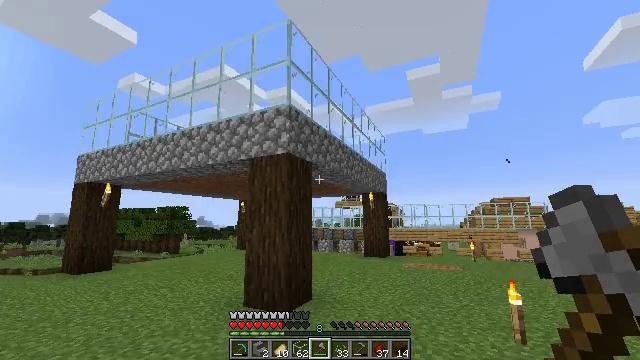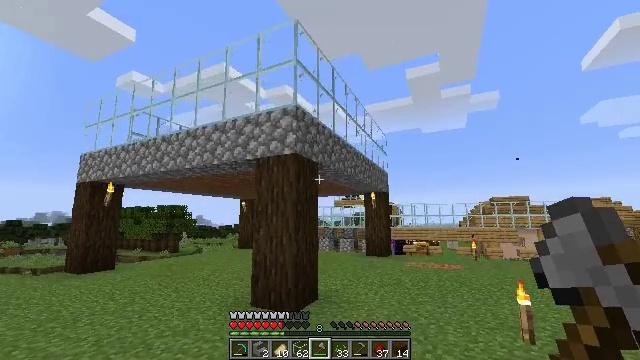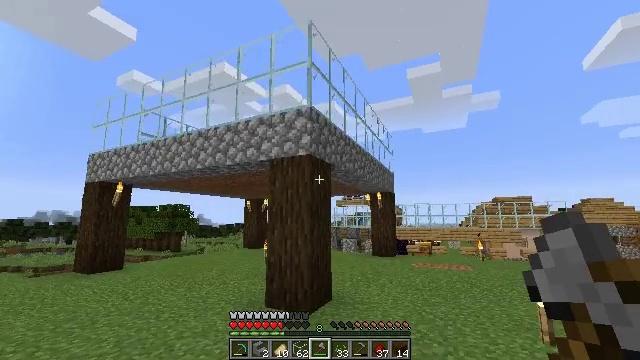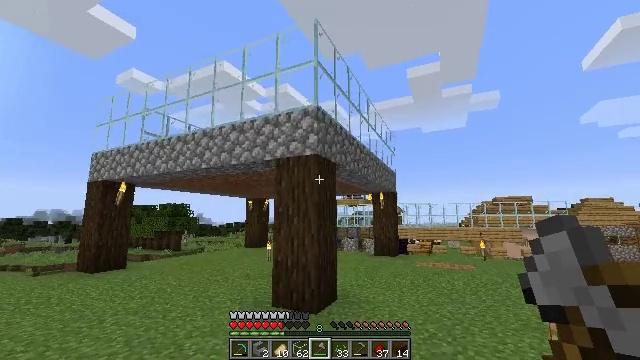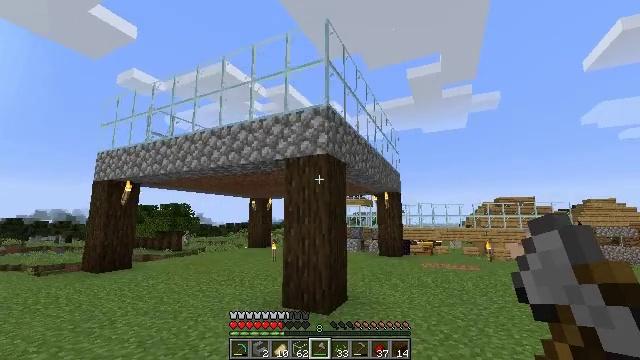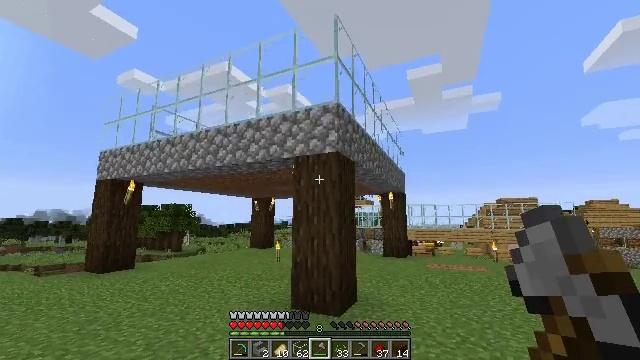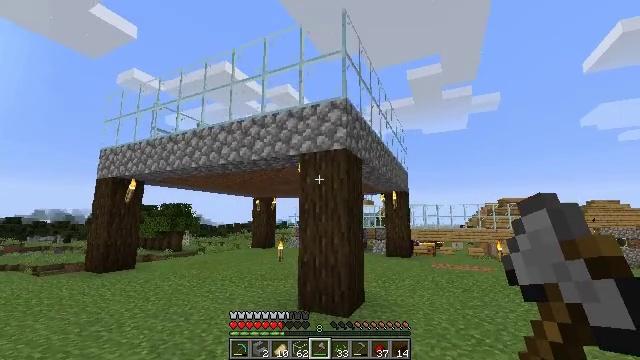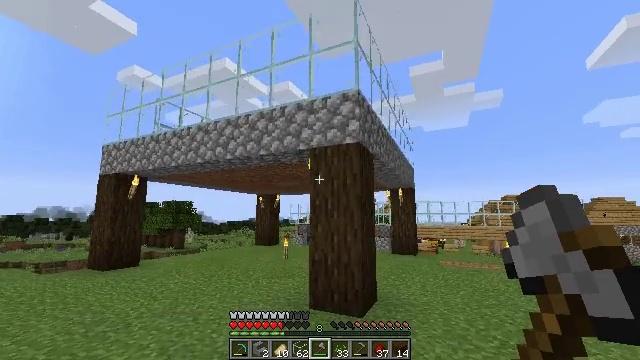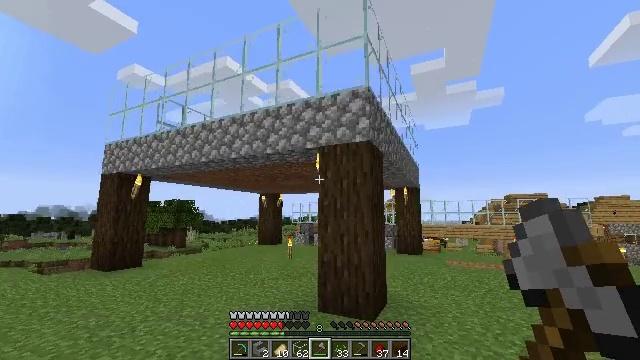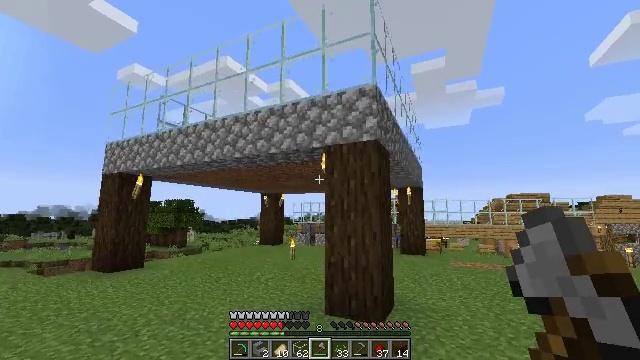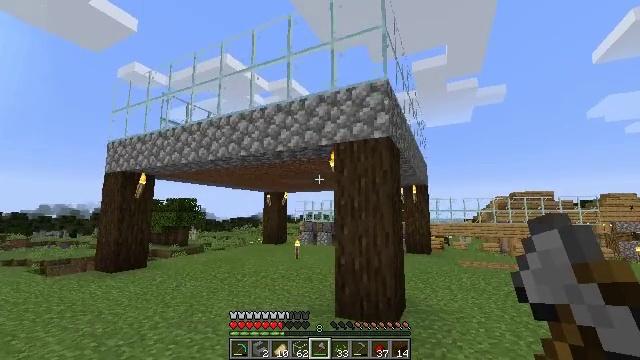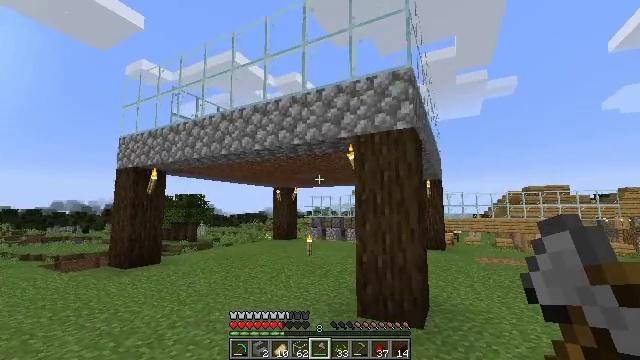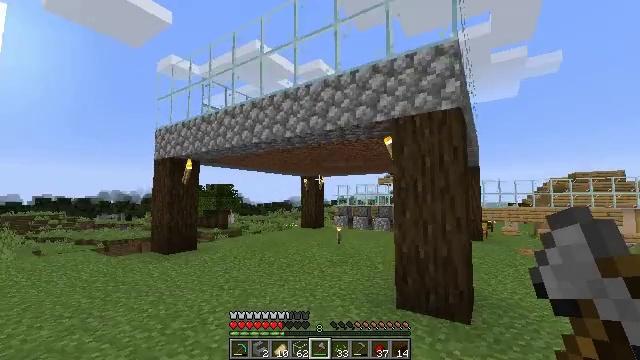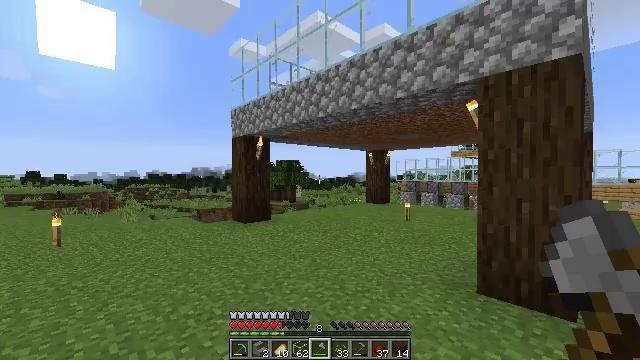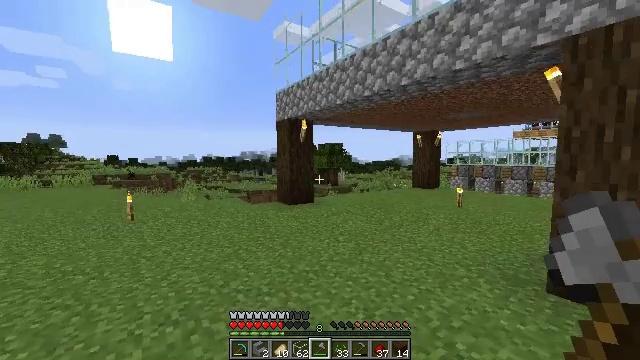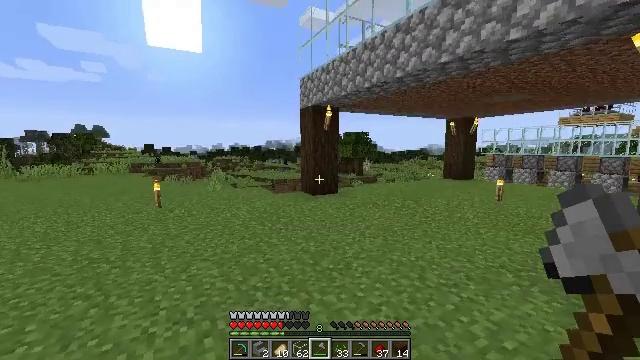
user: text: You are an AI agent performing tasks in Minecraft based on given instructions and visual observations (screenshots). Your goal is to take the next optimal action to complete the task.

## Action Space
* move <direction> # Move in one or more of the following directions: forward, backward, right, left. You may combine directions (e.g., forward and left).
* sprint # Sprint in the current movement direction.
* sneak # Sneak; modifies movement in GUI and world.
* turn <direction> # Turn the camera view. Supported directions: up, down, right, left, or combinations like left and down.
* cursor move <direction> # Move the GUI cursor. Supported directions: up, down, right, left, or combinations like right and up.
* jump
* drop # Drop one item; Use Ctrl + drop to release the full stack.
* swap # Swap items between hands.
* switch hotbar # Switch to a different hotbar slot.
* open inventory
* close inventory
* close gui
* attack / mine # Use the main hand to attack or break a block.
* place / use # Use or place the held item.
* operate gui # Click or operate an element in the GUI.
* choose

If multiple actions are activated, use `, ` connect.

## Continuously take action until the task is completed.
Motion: motion action
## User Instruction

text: Interact with the crafting table to get a dark oak trapdoor.
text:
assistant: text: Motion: move left
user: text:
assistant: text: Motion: move left
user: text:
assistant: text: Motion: move left
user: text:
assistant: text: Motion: move forward and move left
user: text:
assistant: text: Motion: move forward and move left
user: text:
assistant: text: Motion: move forward and move left
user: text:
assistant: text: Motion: move forward and move left
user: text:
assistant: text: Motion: move forward and move left
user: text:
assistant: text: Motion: move forward and move left
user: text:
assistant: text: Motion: move forward and move left
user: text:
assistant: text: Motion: move forward and move left, turn left and down
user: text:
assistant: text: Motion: move forward and move left, turn left and down
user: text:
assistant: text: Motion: move forward, turn left and down
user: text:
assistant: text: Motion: move forward, turn left and down
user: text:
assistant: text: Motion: move forward, turn left and down
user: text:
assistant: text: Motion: move forward, turn left and down
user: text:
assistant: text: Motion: move forward, turn left
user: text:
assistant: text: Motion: move forward, sprint, turn left
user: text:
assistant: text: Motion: move forward, sprint
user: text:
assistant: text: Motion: move forward, sprint
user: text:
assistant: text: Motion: move forward, sprint
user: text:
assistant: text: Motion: move forward, sprint
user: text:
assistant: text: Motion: move forward
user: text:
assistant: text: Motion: move forward
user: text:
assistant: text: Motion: move forward
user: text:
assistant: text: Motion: move forward
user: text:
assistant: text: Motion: move forward
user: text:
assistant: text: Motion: move forward
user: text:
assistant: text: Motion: move forward, turn left
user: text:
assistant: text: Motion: move forward, turn left